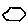
Label: hexagon